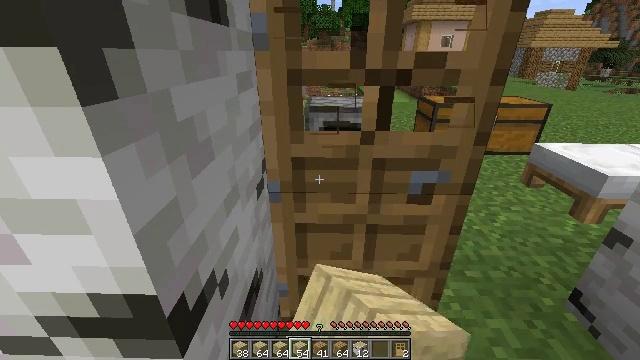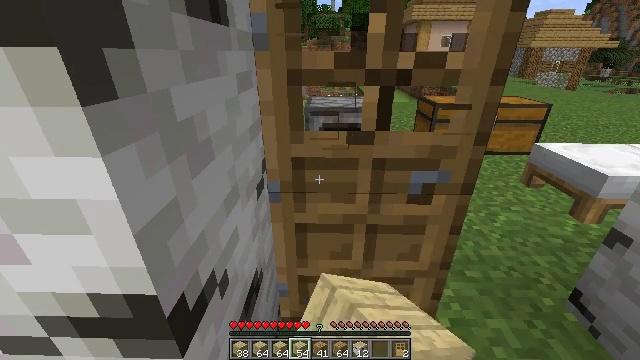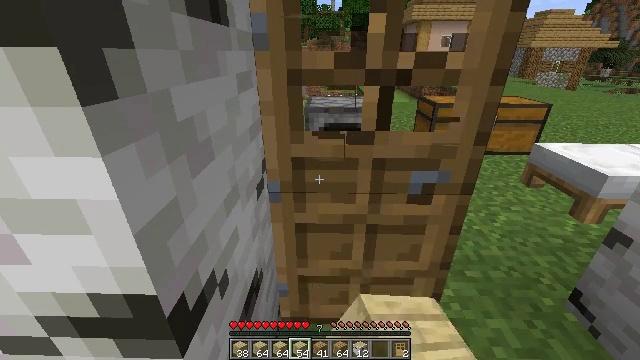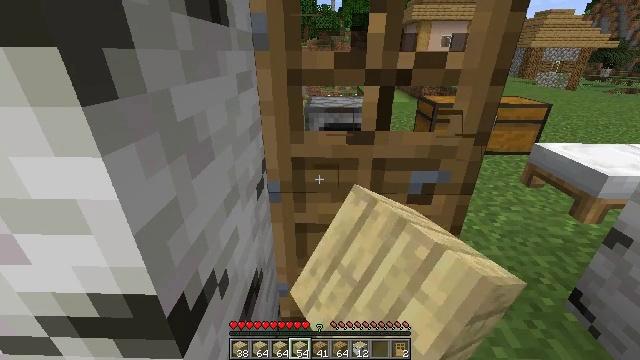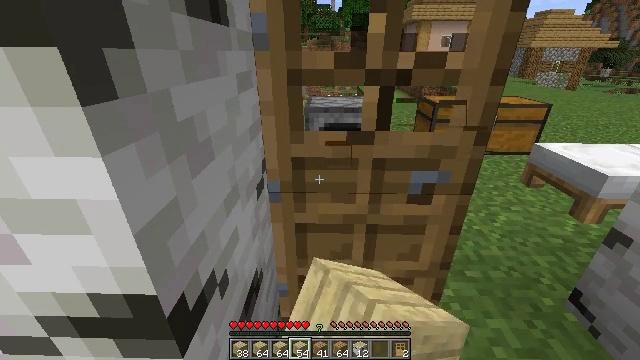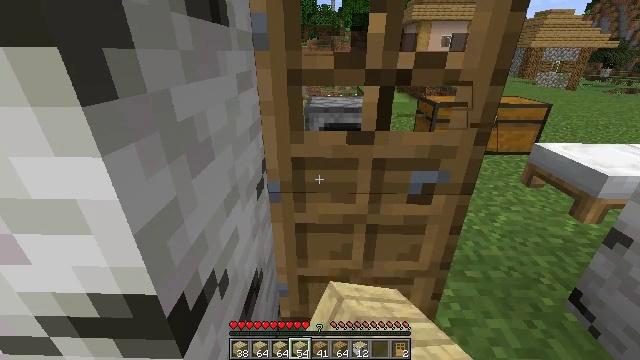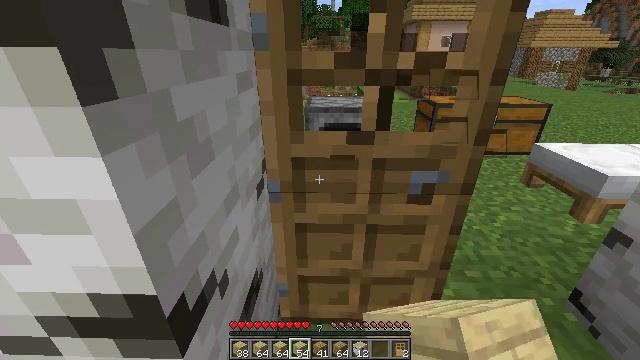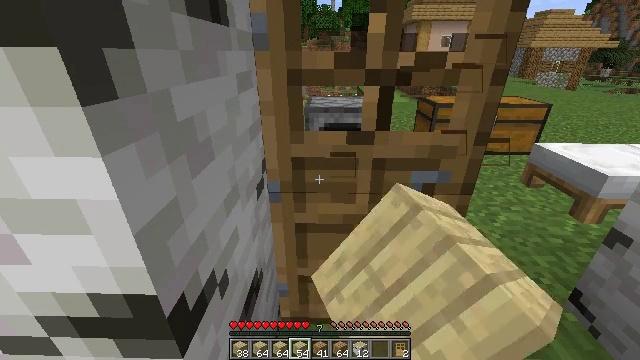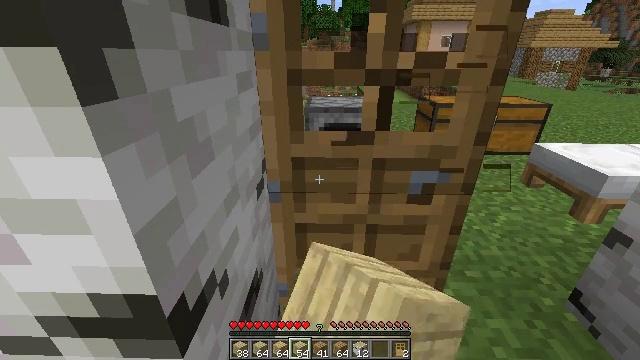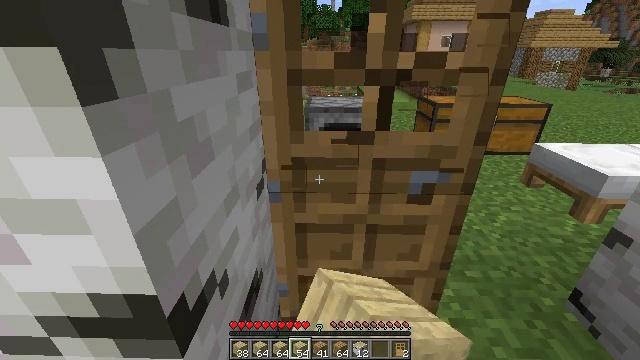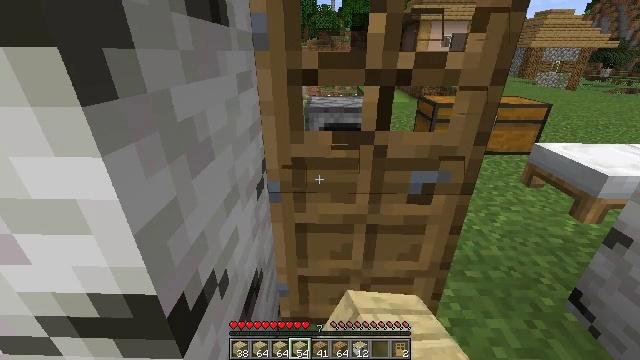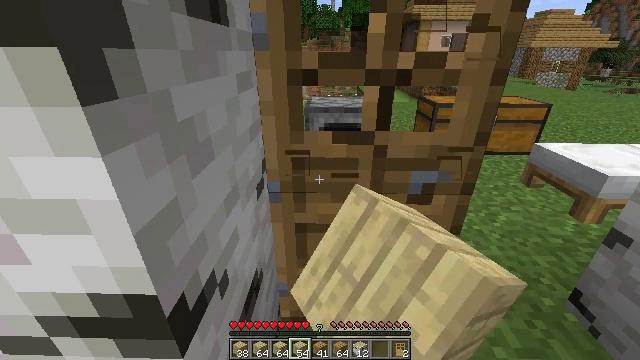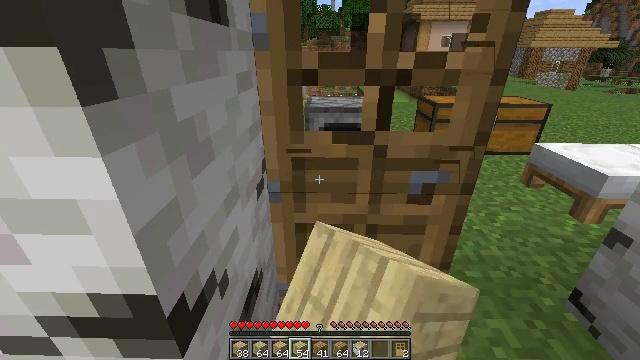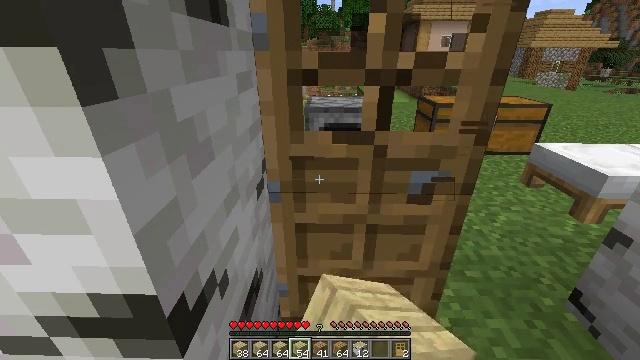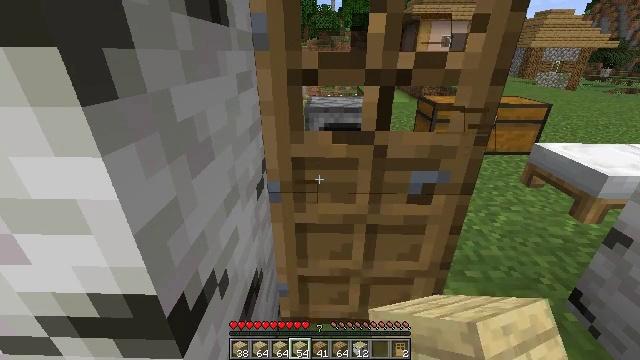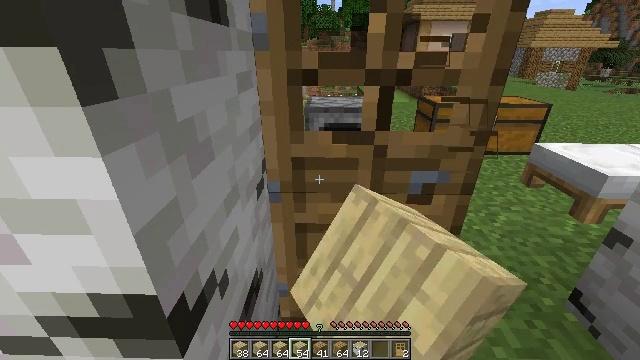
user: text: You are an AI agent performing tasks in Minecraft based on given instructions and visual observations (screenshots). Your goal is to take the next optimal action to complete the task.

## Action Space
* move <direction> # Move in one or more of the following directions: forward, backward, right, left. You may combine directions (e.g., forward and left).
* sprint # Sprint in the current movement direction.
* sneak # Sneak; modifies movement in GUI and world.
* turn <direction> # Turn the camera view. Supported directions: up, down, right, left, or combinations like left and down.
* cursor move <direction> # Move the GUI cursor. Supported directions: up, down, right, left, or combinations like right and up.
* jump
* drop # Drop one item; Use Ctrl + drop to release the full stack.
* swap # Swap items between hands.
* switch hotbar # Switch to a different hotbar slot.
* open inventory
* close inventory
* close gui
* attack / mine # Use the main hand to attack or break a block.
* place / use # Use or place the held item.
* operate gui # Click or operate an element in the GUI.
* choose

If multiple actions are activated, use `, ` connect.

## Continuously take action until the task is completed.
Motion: motion action
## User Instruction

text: Attack the oak door to gather it.
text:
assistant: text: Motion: attack / mine
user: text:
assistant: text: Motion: attack / mine
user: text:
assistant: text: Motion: attack / mine
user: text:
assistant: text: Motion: attack / mine
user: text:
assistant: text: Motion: attack / mine
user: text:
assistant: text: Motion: attack / mine
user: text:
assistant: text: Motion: attack / mine
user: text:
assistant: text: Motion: attack / mine
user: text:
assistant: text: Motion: attack / mine
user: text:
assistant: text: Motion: attack / mine
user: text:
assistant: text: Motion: attack / mine
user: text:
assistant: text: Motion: attack / mine
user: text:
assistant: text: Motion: attack / mine
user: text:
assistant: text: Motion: attack / mine
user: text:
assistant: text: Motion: attack / mine
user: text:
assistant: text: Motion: attack / mine
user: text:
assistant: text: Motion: attack / mine
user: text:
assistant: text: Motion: attack / mine
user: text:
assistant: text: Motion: attack / mine
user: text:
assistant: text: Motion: attack / mine
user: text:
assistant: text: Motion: attack / mine
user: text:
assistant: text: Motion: attack / mine
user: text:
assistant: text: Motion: attack / mine
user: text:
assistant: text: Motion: attack / mine
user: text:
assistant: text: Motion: attack / mine
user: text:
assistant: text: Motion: attack / mine
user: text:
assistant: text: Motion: attack / mine
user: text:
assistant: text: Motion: attack / mine
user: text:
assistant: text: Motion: attack / mine
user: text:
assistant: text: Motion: attack / mine